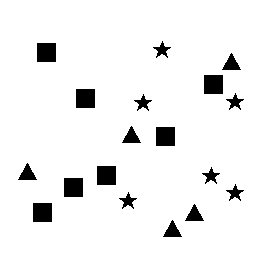
Squares: 7
Triangles: 5
Stars: 6
Total shapes: 18